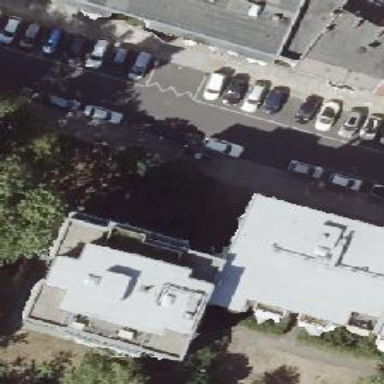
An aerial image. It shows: Parking entrance.